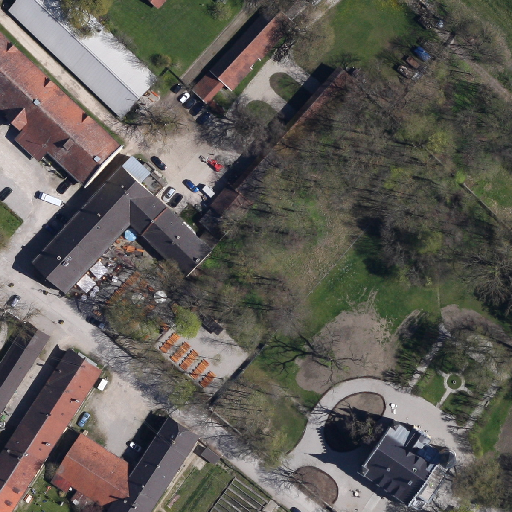
Referring expression: sidewalk